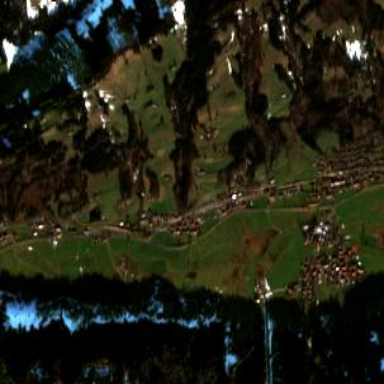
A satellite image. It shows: Small hamlet.